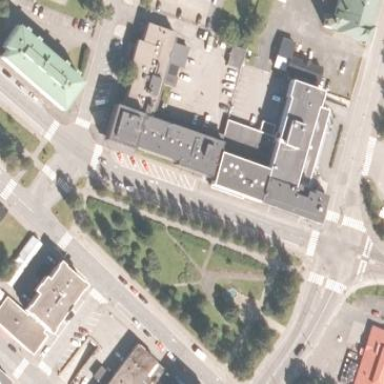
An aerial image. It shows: Office building serving as police station.